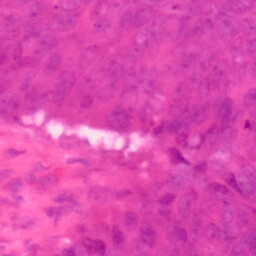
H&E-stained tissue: Colon